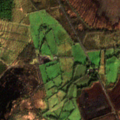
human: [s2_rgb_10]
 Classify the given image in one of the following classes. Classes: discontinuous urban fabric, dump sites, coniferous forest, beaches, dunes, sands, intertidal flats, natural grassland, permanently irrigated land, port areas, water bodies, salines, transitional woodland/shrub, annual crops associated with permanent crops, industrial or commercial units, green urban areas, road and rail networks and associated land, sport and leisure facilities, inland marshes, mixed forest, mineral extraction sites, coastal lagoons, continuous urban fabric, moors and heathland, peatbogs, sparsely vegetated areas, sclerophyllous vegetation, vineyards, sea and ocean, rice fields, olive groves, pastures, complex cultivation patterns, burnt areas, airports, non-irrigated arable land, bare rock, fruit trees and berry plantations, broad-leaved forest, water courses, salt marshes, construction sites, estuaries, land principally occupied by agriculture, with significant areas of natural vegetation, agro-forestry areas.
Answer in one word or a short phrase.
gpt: pastures, coniferous forest, transitional woodland/shrub, inland marshes, peatbogs